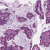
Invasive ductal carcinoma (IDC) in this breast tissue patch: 1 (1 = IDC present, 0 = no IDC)